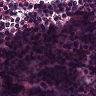
Metastatic tissue present: no